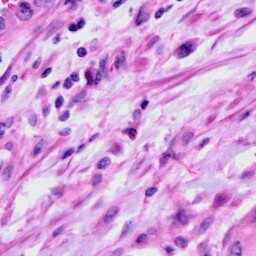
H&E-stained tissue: Cervix